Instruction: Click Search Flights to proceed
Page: home
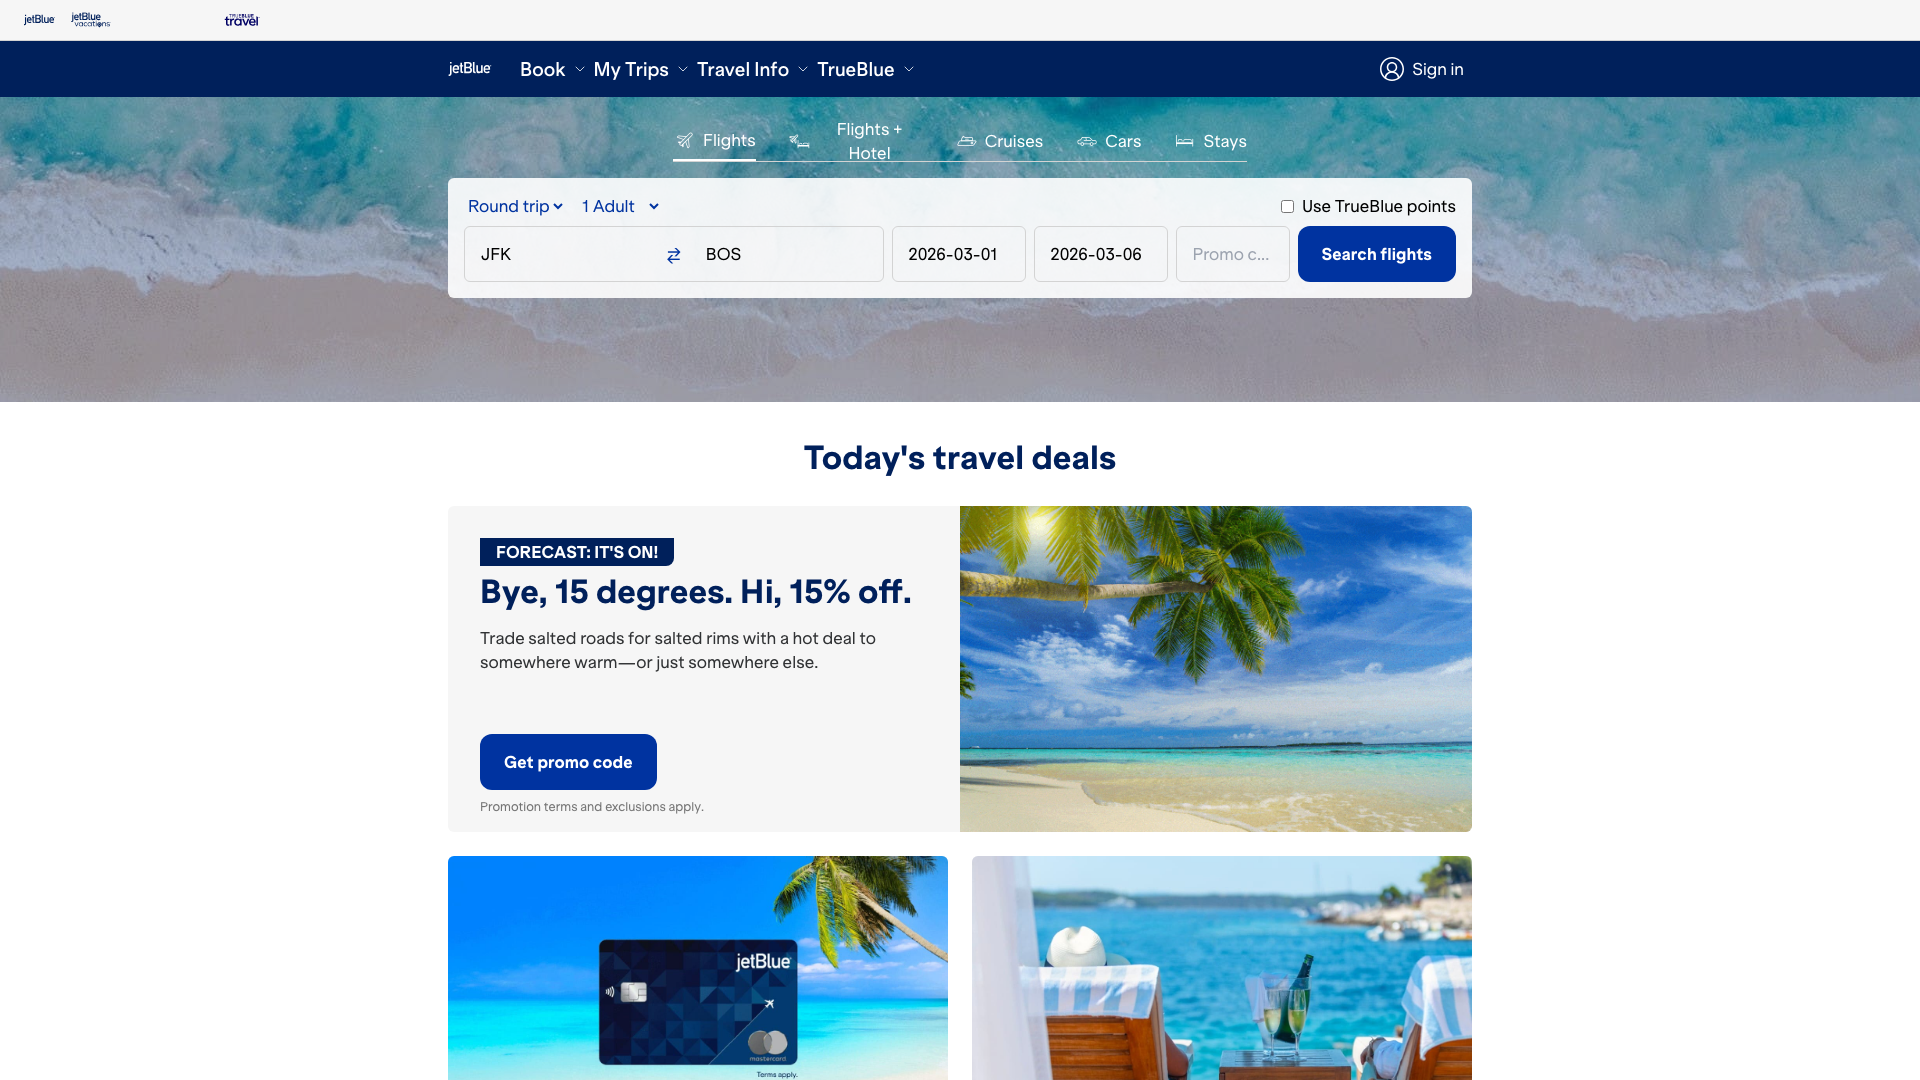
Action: click